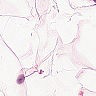
Metastatic tissue present: no